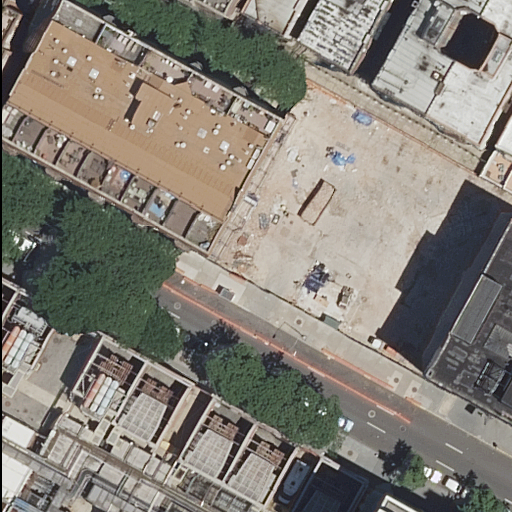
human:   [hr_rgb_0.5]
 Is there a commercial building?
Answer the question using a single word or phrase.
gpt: no

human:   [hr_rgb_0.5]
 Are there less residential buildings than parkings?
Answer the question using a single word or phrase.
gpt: no

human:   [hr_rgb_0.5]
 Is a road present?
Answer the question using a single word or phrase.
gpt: yes

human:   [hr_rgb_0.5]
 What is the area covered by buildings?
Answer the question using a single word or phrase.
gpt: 5125m2

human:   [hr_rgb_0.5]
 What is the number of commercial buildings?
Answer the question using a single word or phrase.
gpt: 0

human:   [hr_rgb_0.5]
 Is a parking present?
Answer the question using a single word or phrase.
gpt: yes

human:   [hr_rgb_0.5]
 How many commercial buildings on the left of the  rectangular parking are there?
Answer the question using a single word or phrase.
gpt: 0

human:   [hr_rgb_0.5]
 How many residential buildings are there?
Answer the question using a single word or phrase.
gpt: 11

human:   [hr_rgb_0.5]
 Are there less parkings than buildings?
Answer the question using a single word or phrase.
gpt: yes

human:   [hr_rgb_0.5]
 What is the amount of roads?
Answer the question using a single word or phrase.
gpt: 1

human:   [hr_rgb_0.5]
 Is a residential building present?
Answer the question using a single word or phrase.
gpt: yes

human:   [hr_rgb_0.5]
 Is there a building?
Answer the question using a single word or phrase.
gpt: yes

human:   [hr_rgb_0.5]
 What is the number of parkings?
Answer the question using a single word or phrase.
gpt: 1

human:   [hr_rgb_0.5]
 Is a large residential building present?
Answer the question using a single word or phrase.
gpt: yes

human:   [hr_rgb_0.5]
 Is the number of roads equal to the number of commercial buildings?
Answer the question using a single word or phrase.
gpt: no

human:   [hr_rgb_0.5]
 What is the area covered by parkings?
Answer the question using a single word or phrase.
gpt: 1090m2

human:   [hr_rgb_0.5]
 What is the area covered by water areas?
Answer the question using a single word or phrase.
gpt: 0m2

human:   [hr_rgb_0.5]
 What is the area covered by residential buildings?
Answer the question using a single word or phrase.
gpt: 5125m2

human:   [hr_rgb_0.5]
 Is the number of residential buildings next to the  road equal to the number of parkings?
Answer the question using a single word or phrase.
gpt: no

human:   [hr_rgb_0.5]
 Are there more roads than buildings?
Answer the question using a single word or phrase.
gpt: no

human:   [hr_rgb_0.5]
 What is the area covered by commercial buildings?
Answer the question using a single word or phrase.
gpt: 0m2

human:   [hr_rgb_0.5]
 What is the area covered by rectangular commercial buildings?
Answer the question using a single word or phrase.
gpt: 0m2

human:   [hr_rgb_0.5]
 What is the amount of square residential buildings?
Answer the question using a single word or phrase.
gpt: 0

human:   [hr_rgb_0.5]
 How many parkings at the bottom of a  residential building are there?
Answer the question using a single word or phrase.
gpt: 1

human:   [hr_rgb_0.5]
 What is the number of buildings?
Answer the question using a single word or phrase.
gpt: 11

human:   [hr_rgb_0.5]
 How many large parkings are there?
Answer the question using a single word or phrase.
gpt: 1

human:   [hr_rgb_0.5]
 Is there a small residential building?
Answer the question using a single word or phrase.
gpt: yes

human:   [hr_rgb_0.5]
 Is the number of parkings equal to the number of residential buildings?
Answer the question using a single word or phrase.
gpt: no

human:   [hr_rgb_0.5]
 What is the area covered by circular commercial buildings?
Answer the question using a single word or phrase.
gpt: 0m2

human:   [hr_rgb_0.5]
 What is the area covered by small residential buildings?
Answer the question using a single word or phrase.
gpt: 90m2

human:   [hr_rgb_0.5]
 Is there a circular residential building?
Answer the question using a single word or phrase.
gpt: no

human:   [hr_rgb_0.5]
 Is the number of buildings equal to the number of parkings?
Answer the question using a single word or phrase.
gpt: no

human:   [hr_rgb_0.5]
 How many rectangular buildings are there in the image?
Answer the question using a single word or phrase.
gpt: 5

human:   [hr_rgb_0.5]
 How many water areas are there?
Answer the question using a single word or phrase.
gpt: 0

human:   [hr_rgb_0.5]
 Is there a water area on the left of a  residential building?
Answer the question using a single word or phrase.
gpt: no

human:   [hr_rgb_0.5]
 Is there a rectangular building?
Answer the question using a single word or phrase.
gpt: yes

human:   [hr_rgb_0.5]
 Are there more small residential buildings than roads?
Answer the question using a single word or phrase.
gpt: yes

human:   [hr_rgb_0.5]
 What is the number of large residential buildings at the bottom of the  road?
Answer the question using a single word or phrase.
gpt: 1

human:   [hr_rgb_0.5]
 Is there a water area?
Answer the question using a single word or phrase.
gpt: no

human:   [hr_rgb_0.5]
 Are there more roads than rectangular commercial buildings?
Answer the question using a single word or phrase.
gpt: yes

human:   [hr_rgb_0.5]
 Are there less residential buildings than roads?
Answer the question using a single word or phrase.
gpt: no

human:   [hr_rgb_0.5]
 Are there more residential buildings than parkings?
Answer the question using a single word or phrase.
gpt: yes

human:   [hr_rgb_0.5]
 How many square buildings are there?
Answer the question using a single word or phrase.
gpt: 0

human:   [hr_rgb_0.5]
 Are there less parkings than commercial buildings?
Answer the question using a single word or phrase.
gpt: no

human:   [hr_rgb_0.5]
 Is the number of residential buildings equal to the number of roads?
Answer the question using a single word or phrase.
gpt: no

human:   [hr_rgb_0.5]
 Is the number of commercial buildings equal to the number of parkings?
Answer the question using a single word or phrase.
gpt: no

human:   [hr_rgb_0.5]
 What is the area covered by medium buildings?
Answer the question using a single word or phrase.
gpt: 815m2

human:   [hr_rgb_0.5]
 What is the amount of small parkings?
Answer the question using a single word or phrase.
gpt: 0

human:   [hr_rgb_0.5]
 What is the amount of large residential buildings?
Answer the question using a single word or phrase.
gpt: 3

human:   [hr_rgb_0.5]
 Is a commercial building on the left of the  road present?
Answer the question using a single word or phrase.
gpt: no

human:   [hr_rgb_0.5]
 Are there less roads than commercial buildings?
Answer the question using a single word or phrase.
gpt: no

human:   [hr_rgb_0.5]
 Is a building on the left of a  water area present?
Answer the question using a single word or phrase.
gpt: no

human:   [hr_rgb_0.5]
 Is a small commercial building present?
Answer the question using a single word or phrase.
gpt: no

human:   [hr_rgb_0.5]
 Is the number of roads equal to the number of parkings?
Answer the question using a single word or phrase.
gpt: yes

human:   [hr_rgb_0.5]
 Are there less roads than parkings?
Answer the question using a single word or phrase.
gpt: no

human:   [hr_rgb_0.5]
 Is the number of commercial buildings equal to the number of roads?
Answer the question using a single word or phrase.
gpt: no

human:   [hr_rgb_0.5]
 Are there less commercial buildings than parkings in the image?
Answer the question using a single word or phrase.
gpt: yes

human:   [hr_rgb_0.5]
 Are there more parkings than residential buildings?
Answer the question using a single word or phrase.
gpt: no

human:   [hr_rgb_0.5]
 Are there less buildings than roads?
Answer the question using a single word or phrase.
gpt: no

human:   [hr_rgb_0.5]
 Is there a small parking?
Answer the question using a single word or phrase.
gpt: no

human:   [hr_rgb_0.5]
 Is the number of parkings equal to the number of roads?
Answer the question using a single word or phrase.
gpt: yes

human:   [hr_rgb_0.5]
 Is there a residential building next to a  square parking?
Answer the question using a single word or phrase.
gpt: no

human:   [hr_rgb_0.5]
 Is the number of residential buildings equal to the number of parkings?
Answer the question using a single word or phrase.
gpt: no

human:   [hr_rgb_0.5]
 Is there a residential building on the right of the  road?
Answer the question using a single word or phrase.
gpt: yes